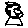
Label: tree